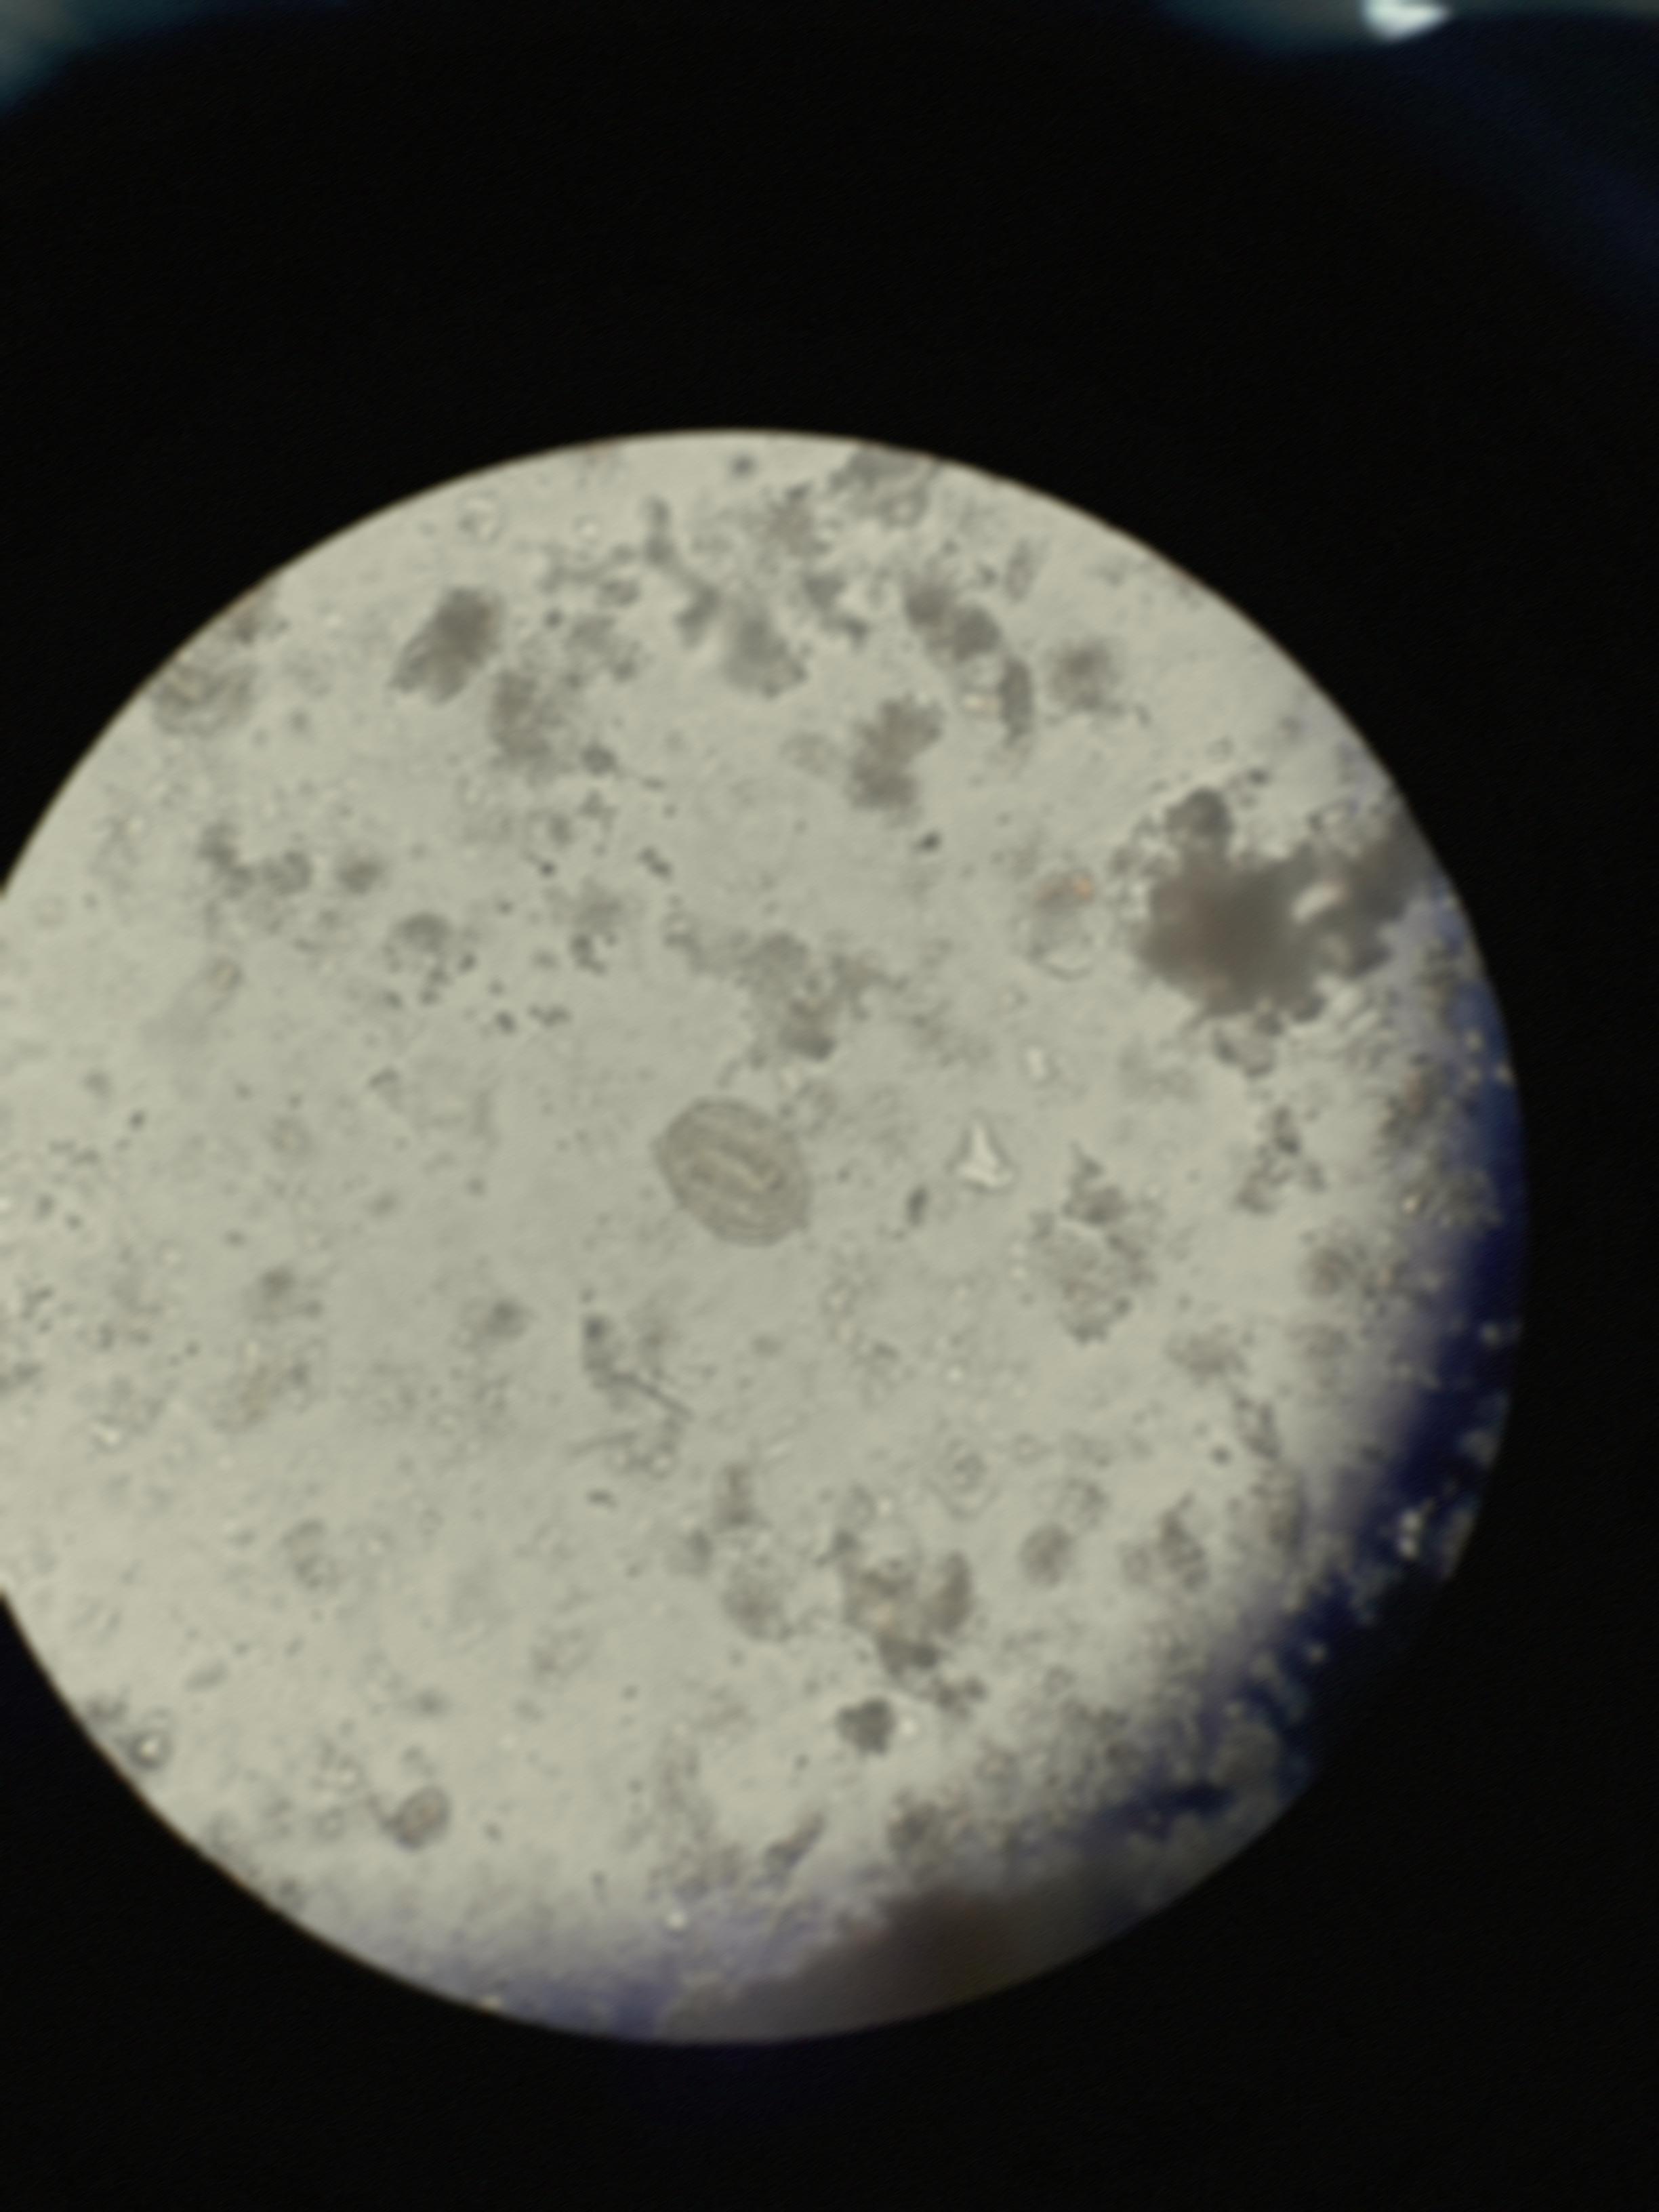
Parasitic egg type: Ascaris lumbricoides